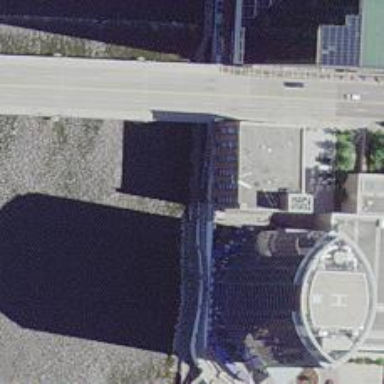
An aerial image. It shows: Footway on bridge.